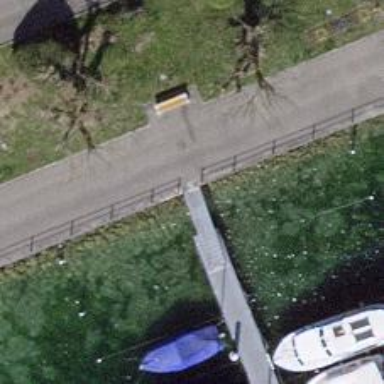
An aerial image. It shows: Man-made pier.